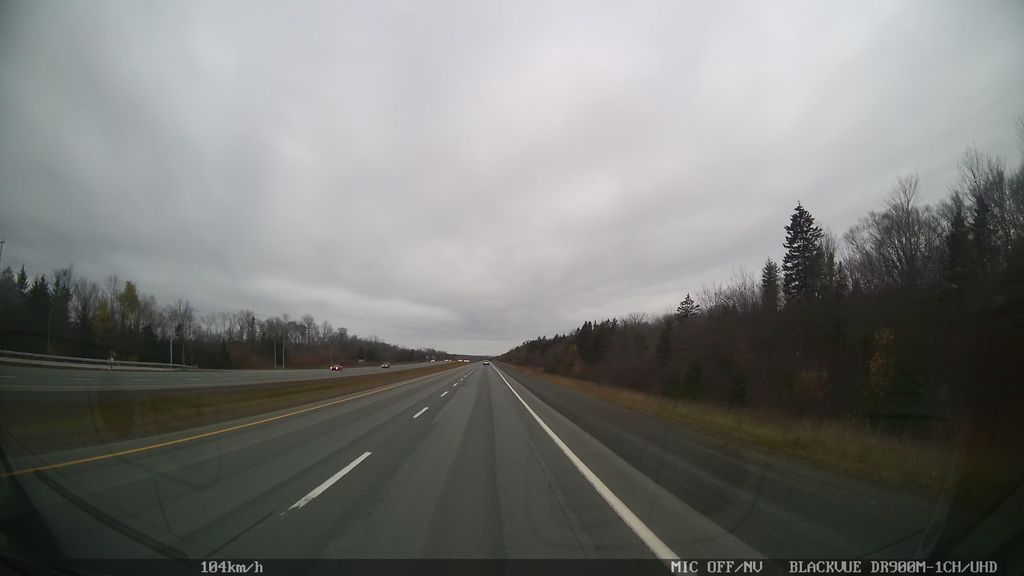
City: halifax